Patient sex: F
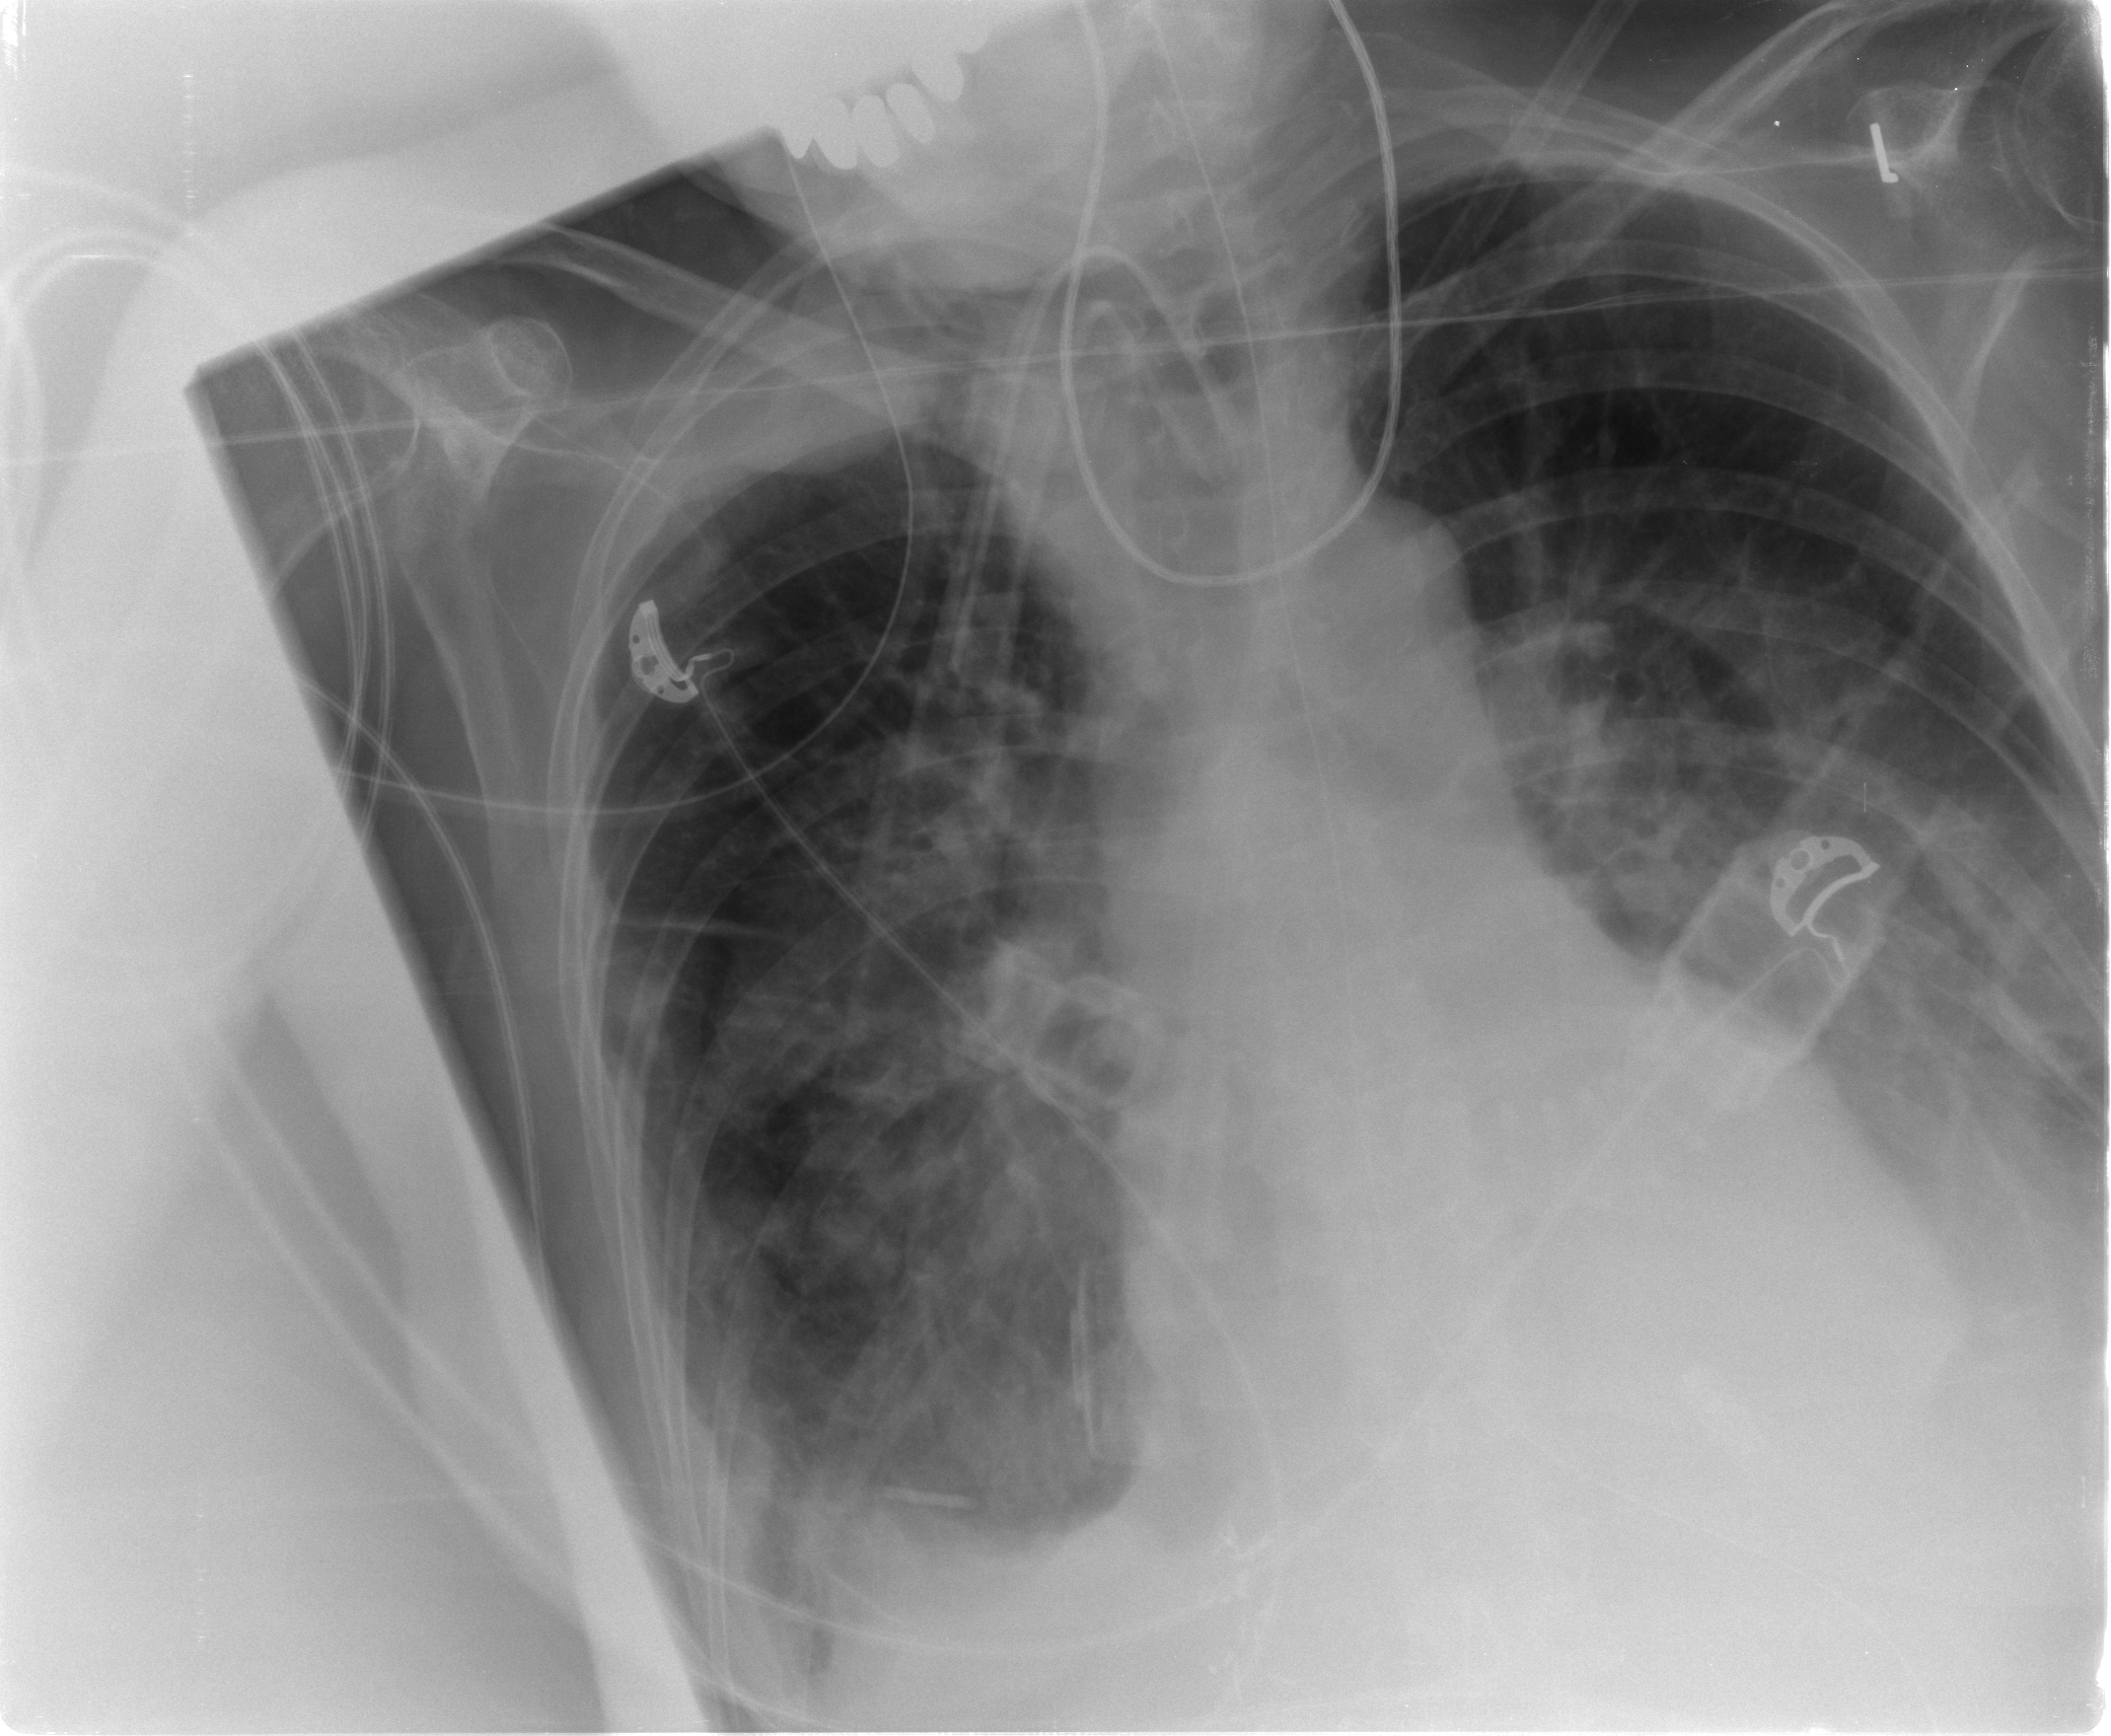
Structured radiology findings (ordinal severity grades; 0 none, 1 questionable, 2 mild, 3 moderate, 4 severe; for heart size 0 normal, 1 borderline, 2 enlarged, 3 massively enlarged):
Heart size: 0
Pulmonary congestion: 2
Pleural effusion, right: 2
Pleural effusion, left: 2
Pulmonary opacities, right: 2
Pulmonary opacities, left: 0
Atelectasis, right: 2
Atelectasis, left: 2